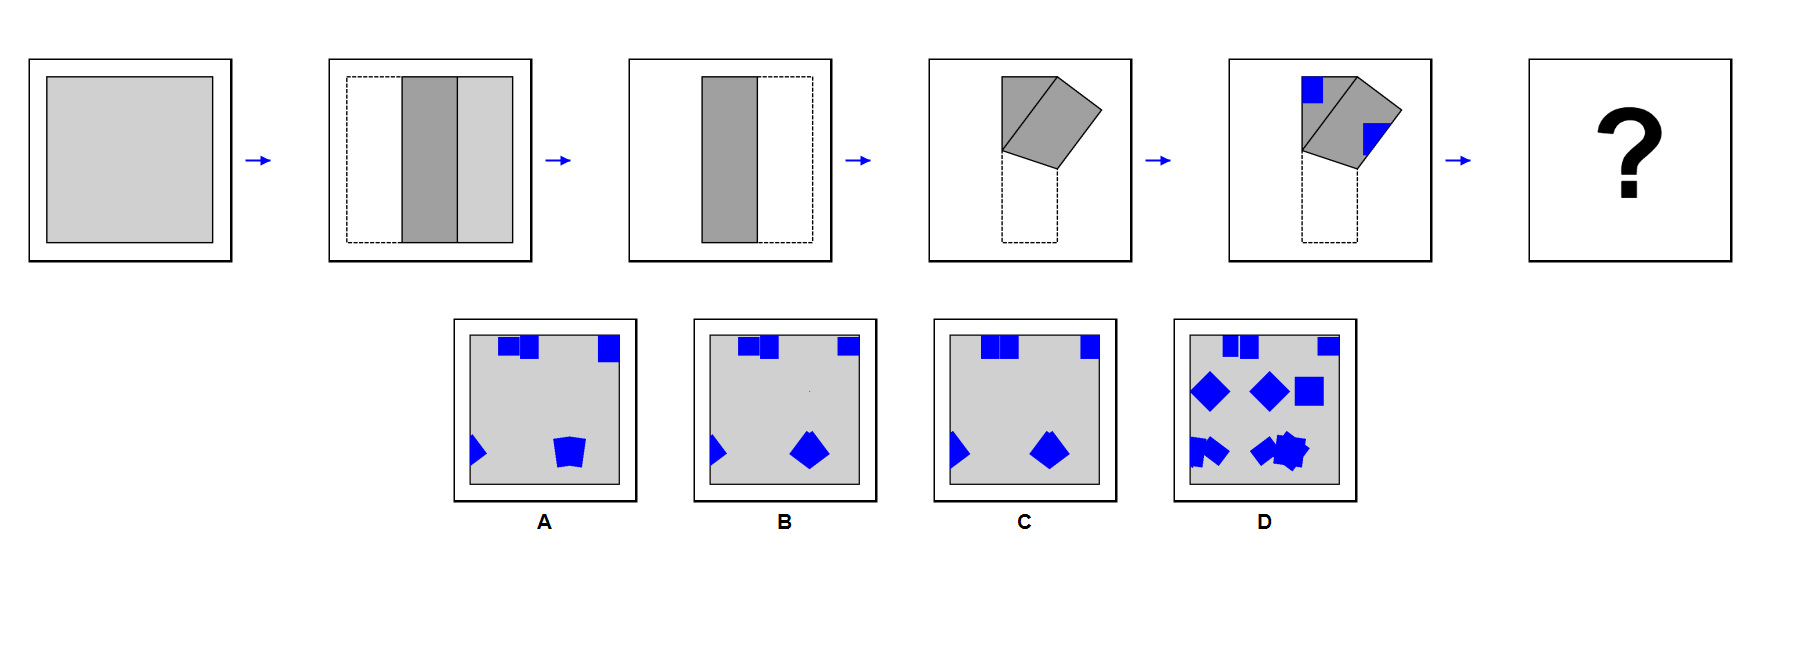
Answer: C